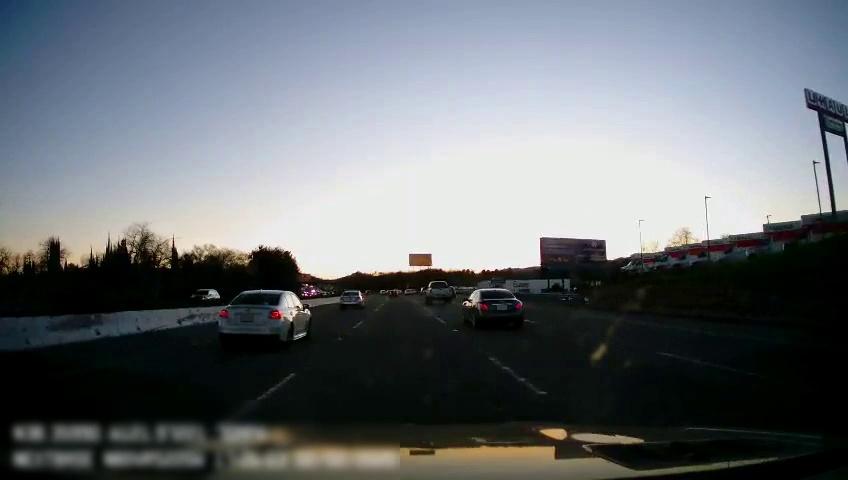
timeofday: Day
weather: Cloudy
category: Drivable Space
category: Vehicles | Car
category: Vehicles | Truck
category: Vehicles | Car
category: Vehicles | Car
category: Vehicles | SUV
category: Lanes | Current Lane
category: Lanes | Current Lane
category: Lanes | Alternate Lane
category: Lanes | Alternate Lane